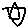
Label: star